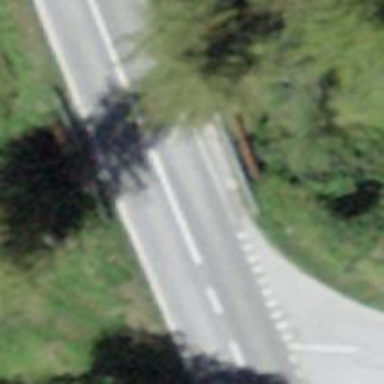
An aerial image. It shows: Secondary road on asphalt bridge.